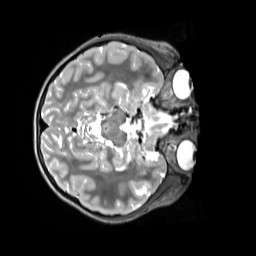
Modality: T2w
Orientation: axial
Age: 9
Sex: male
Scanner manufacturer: siemens
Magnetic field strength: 3 T
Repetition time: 3.2 s
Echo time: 0.408 s